Question: The problem is that Chrome on Mac OSX appears to be rendering type in basic latin blocks. I do have a conditional stylesheet for IE that uses font-face, however I am not using font-face for anything other than IE. I'm guessing this might be an internal system font issue (error isn't on my own system), but I'd like to make sure.
Here is my CSS for this text:
'''
@font-face {
font-family: HelveticaNeue-Bold;
src: url('type/helveticaneue/helveticaneue-bold.eot');
src: local('☺️'), url('type/helveticaneue/helveticaneue-bold.eot?#iefix') format('embedded-opentype'),
url('type/helveticaneue/helveticaneue-bold.woff') format('woff'),
url('type/helveticaneue/helveticaneue-bold.ttf') format('truetype'),
url('type/helveticaneue/helveticaneue-bold.svg#helveticaneue-bold') format('svg');
font-weight: normal;
font-style: normal;
}
#Text {
font-family: 'HelveticaNeue-Bold', Helvetica Neue, Helvetica, Arial, sans-serif!important;
font-weight: 700;
}
'''
Here is the CSS in the conditional stylesheet for IE:
'''
#Text {
font-family: "Helvetica Neue", Helvetica, Arial, sans-serif;
display: inline-block;
width: 670px;
margin: 0 0 54px 0;
color: #c1c1c1;
}
'''
The text appears like this:

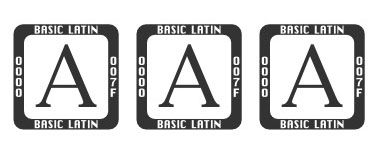
Answer: April 2012 :
> Hopefully, the Google Chrome Development team is working on a solution for this, but unfortunately, from what I can tell in researching the issue, this problem has been in place for over a year and while it doesn't affect Firefox, Safari or Opera, it doesn't seem like there is any fix in the works by the Chrome team.
source :
<URL>